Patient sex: F
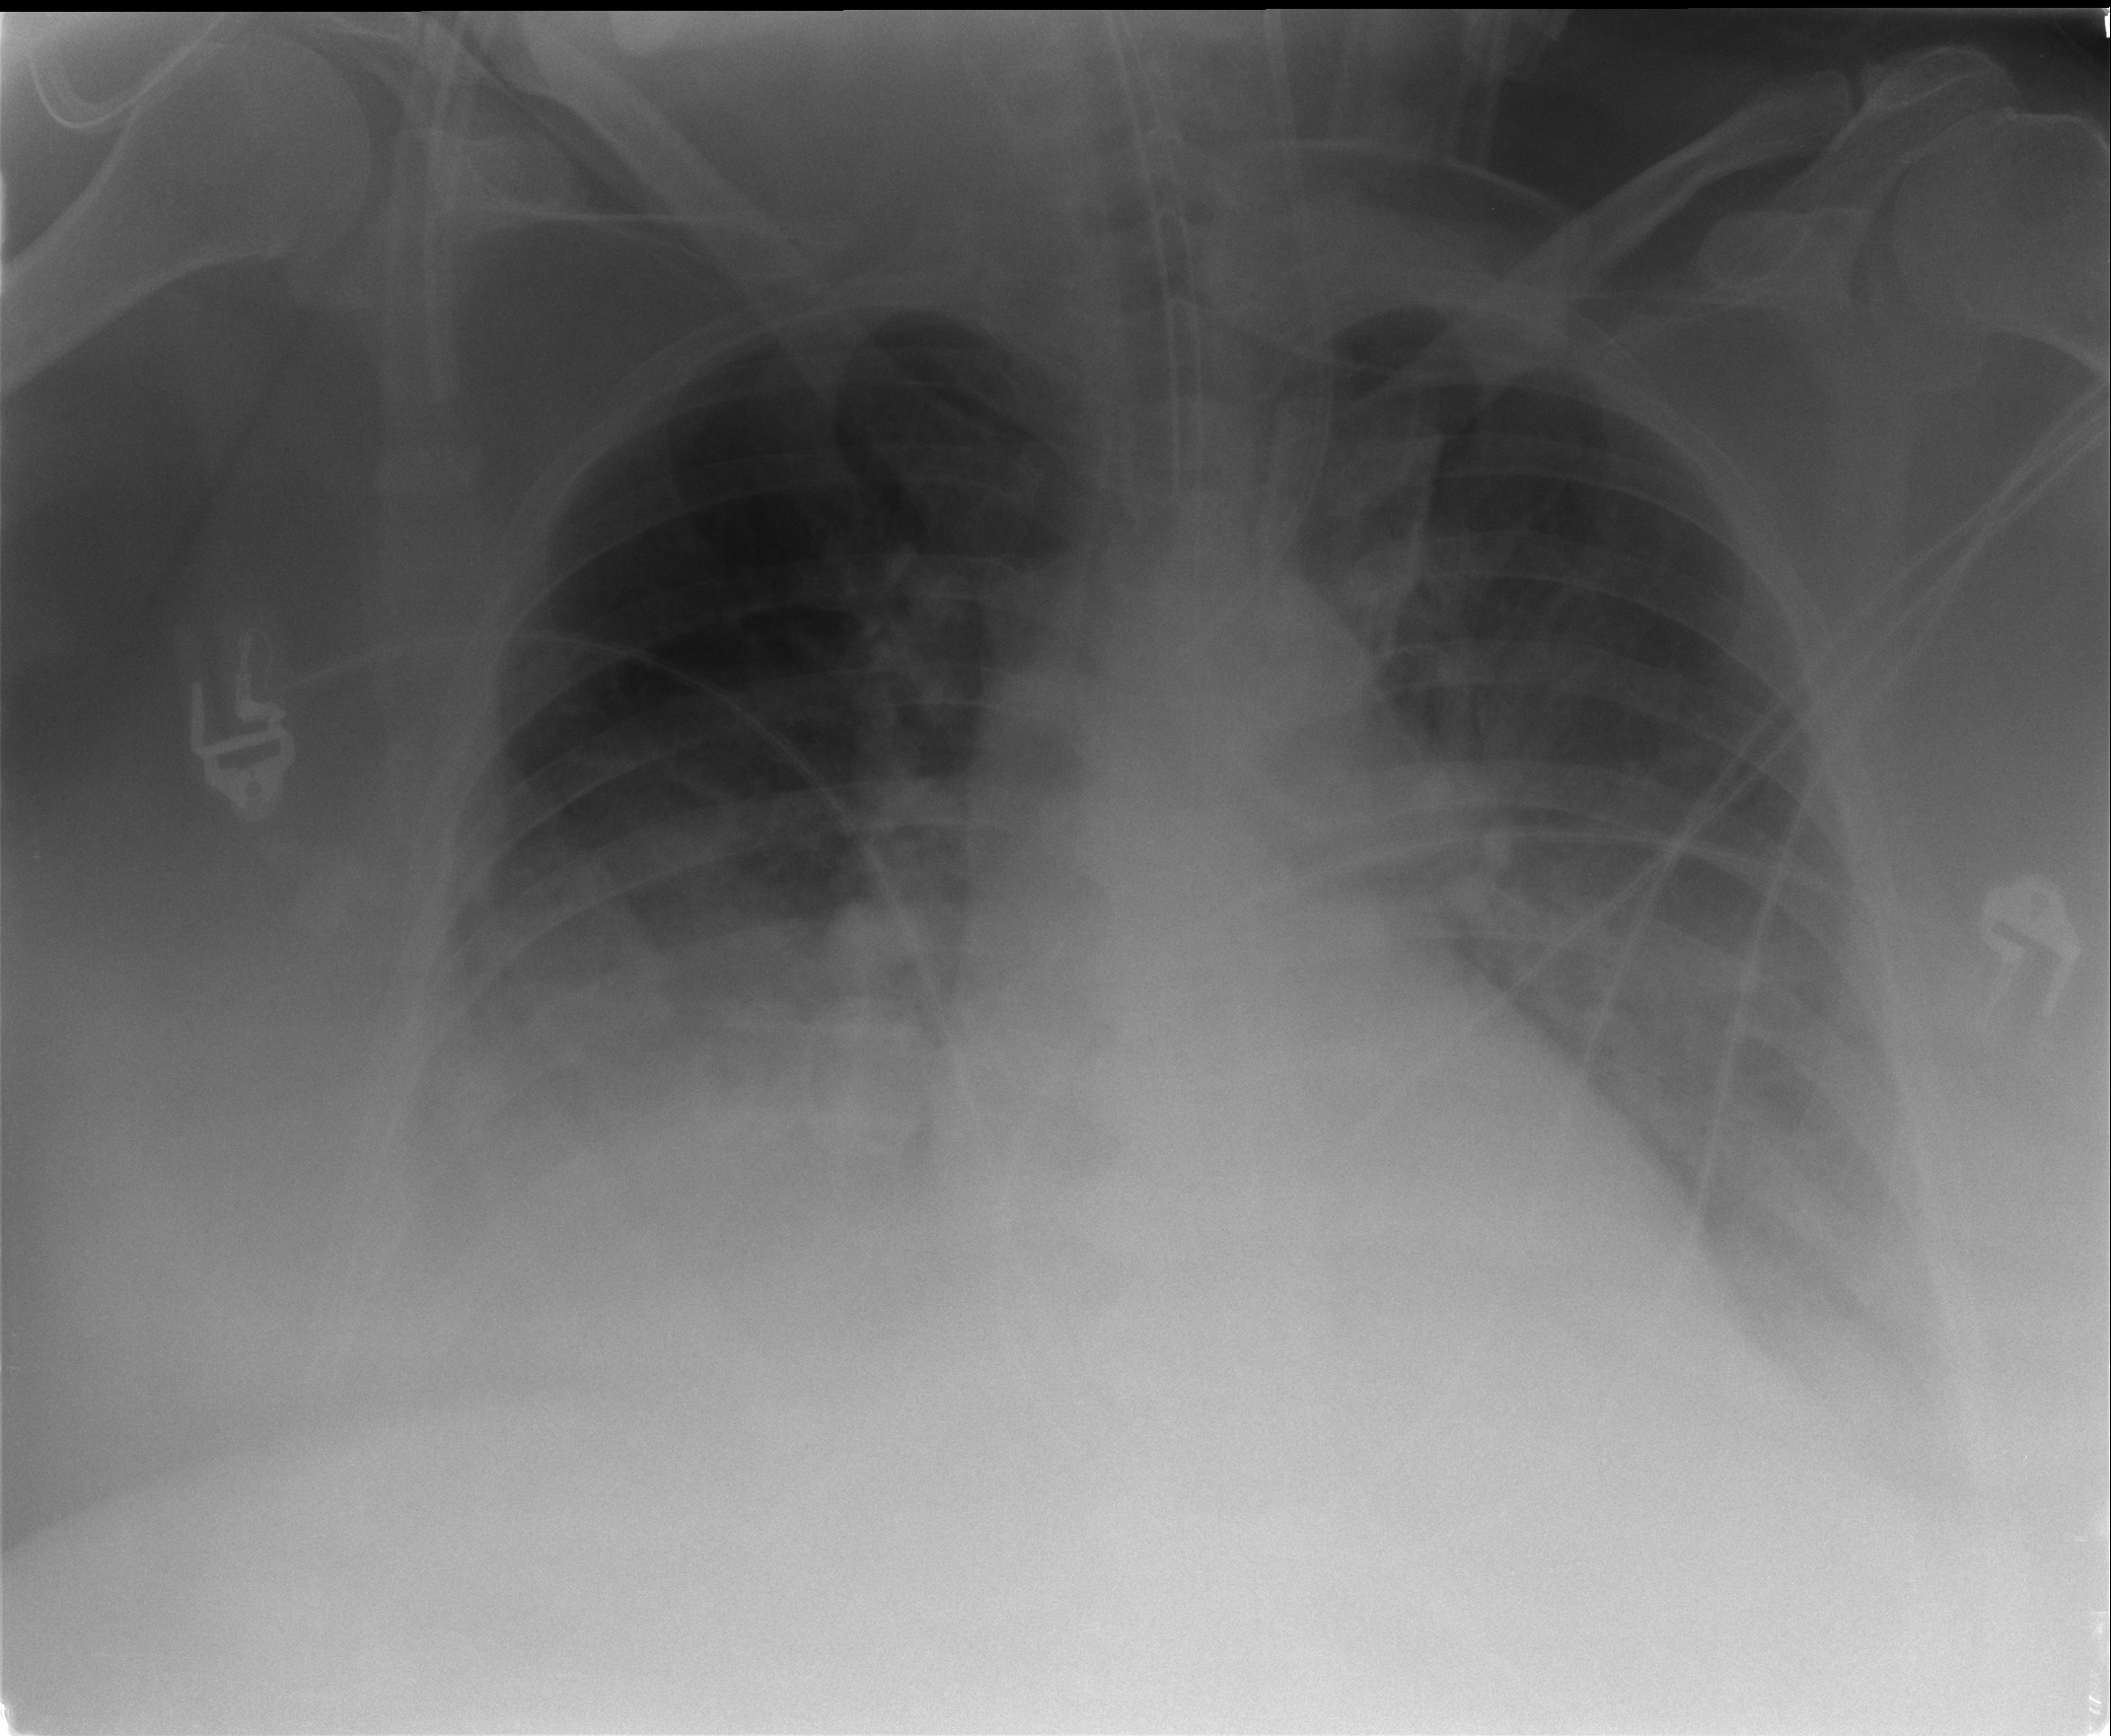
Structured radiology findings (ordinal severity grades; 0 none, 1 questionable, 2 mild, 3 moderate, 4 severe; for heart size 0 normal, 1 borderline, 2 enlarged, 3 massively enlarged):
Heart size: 1
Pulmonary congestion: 2
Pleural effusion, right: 3
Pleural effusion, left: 2
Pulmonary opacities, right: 0
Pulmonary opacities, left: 0
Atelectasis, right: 2
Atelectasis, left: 2